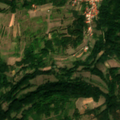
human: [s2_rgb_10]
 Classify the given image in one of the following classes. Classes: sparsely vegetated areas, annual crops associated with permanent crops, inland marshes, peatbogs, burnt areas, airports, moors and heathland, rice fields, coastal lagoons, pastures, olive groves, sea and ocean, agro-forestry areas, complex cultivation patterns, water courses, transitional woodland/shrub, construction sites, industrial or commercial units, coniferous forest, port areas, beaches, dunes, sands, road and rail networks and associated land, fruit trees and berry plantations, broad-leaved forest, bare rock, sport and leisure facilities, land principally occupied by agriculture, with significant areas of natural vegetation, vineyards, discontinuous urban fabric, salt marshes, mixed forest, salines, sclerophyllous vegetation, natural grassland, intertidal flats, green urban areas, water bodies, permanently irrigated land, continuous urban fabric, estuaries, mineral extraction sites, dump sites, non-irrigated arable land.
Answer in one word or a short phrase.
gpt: discontinuous urban fabric, complex cultivation patterns, land principally occupied by agriculture, with significant areas of natural vegetation, broad-leaved forest